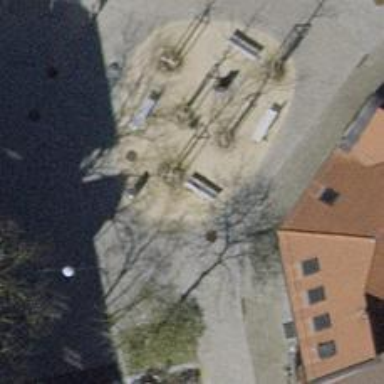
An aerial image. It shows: White bench.